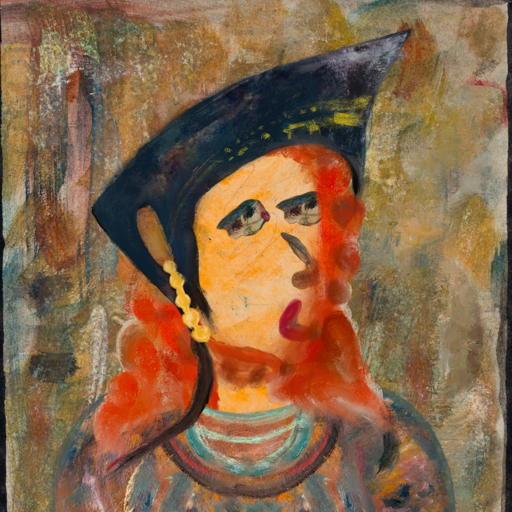
Background: Pipe, Head And Neck Side: Experience, Face Side: Pipe, Bust: Boggyland, Hair Side: Rupkatha, Head Accessory: Irani, Second Necklace: Blank, Necklace: Blank, Baby: Blank